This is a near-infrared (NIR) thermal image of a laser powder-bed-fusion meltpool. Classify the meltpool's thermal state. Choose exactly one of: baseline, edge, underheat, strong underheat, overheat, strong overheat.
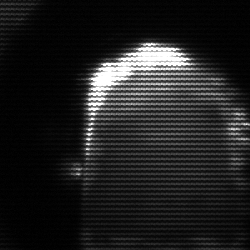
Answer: baseline